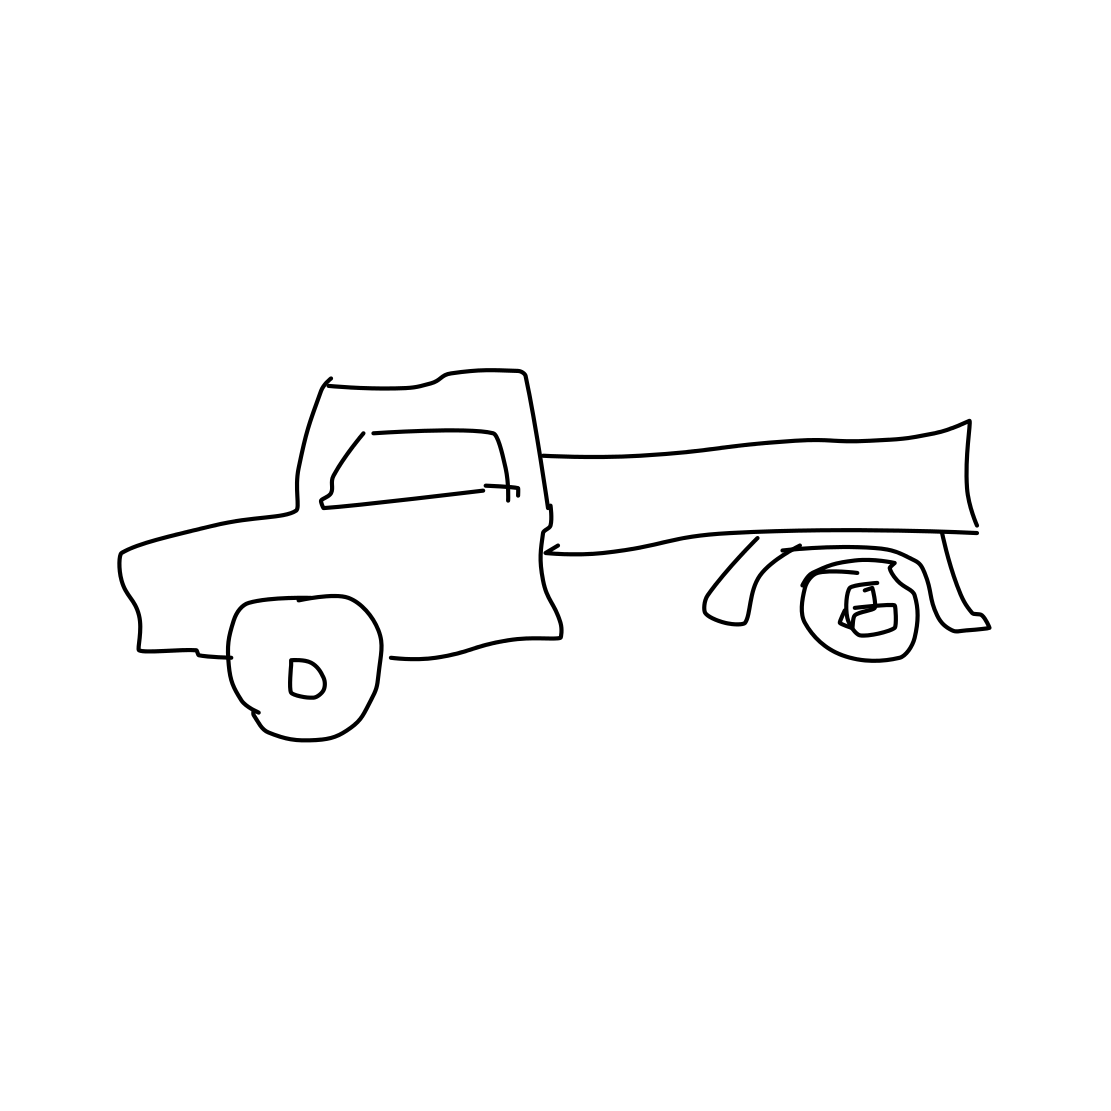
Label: pickup truck